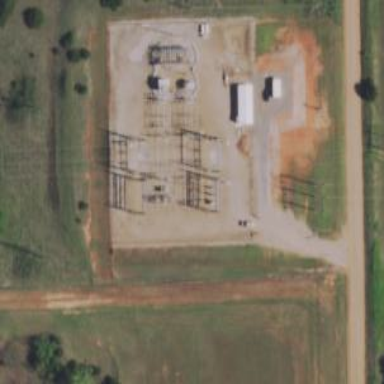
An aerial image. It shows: Distribution-level power substation.